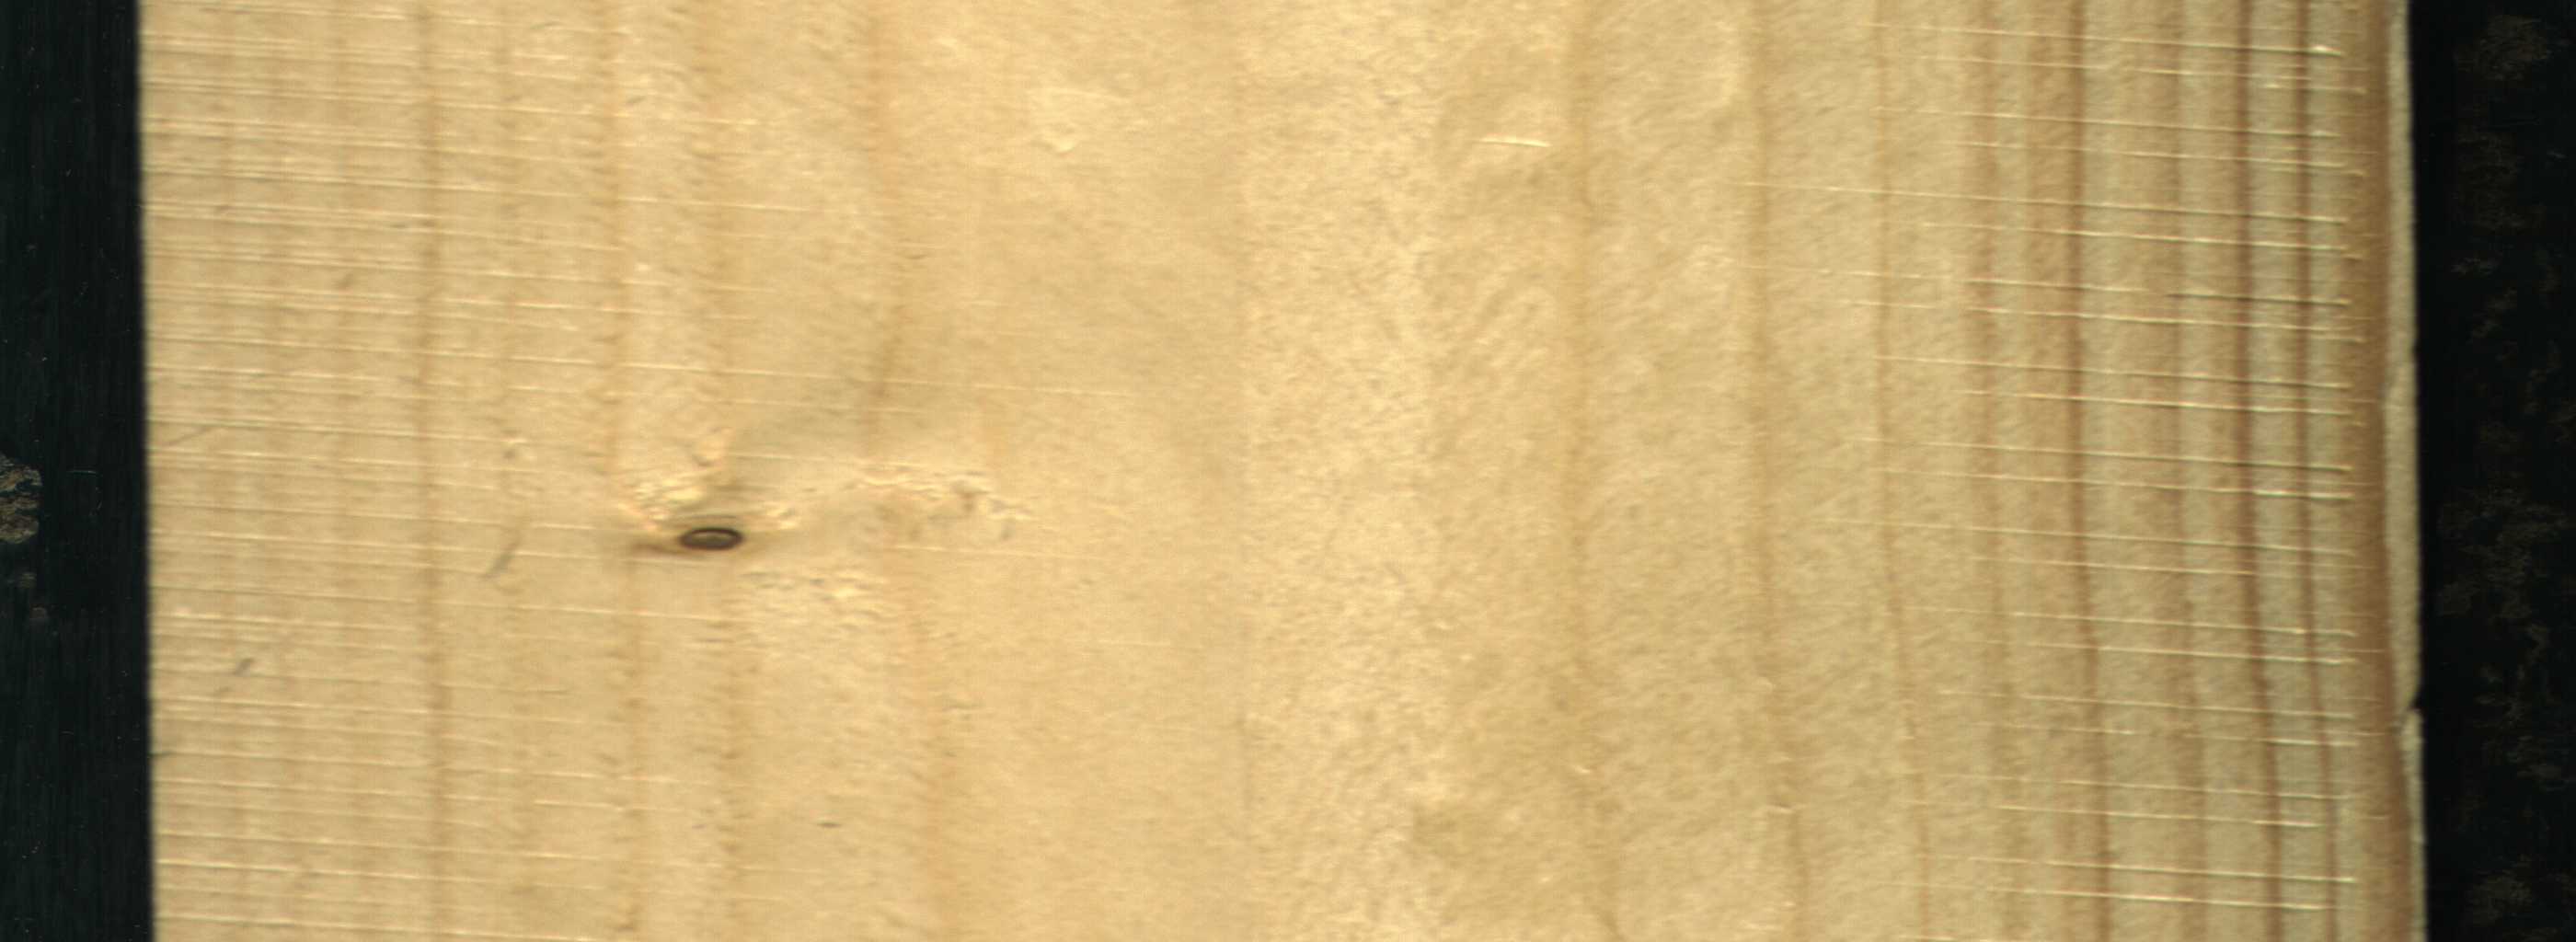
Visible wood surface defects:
Live_Knot